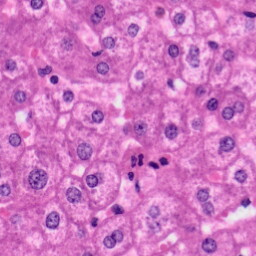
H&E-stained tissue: Liver